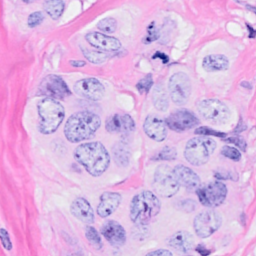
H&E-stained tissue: Breast